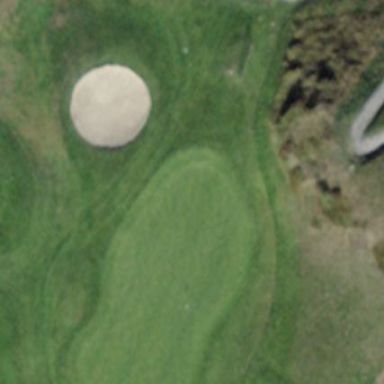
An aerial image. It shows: Green golf area with grass land use.